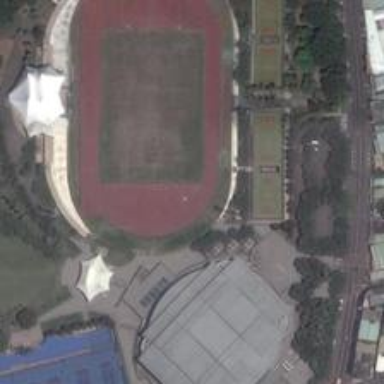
This tranquil and beautiful exercise yard includes a football field, a stadium and severl tennis courts .